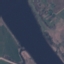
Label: River